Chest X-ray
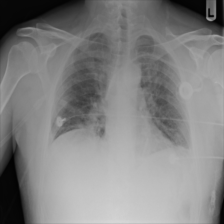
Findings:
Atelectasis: positive
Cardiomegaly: negative
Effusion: negative
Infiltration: negative
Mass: negative
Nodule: negative
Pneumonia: negative
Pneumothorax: negative
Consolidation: negative
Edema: negative
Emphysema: negative
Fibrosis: negative
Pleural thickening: negative
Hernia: negative